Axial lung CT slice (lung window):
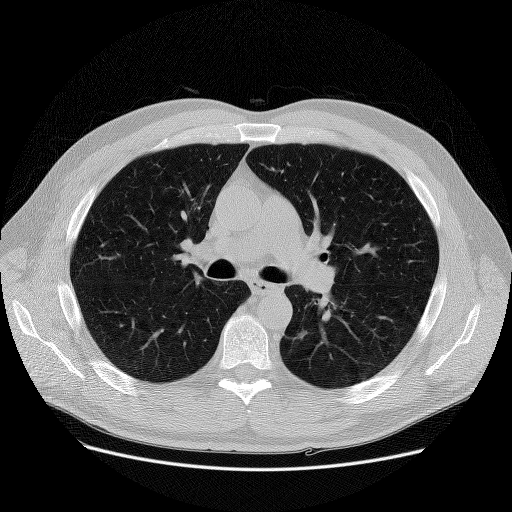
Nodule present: no